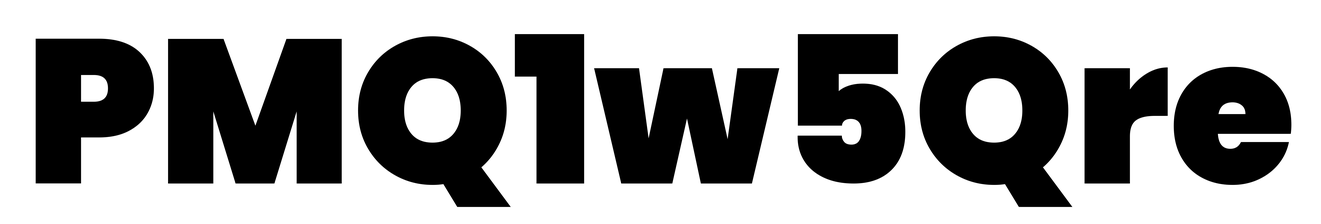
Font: Poppins-Black